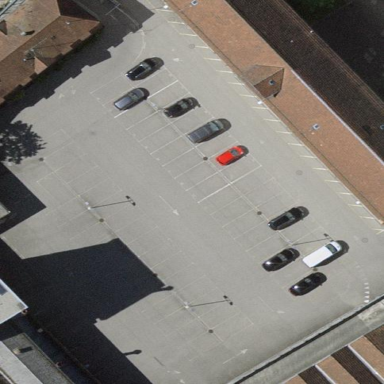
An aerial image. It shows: Parking aisle designated as service road.